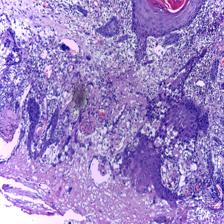
Diagnosis: OSCC